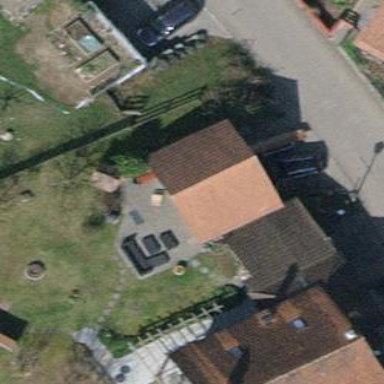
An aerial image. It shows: Hut.